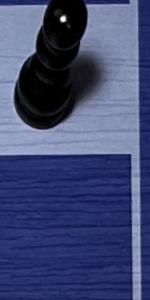
Label: Empty